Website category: university
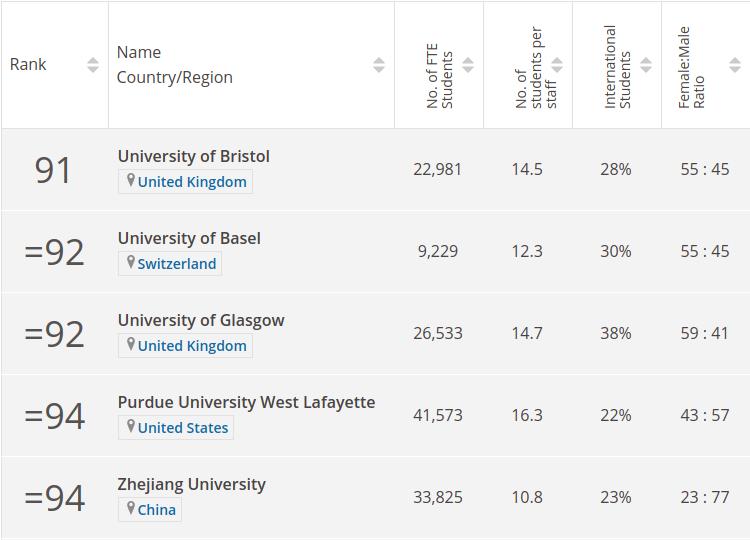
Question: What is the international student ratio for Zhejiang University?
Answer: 23%

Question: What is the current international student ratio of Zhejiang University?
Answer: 23%

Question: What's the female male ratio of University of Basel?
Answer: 55 : 45

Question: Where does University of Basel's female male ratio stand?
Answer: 55 : 45

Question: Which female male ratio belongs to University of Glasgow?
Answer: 59 : 41

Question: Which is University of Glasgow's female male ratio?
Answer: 59 : 41

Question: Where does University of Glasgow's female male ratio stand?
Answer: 59 : 41

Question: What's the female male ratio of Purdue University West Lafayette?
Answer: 43 : 57

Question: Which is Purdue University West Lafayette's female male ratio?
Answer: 43 : 57

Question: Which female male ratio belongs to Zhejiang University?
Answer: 23 : 77

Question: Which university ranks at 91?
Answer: University of Bristol

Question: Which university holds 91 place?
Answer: University of Bristol

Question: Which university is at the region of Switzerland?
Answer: University of Basel

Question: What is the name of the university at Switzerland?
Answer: University of Basel

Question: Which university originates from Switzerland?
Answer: University of Basel

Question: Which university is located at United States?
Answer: Purdue University West Lafayette

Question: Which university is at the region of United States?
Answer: Purdue University West Lafayette

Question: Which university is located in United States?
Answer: Purdue University West Lafayette

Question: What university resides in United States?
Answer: Purdue University West Lafayette

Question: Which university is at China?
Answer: Zhejiang University

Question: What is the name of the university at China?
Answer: Zhejiang University

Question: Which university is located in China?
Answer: Zhejiang University

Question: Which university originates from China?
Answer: Zhejiang University

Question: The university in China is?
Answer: Zhejiang University

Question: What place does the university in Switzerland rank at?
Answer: =92

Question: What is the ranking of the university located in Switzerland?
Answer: =92

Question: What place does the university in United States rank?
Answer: =94

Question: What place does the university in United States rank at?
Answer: =94

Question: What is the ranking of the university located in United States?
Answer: =94

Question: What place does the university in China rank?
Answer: =94

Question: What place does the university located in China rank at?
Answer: =94

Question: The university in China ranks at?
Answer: =94